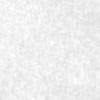
Label: no_change